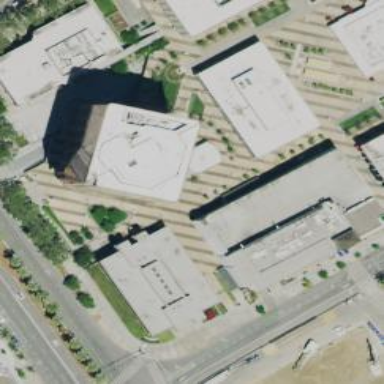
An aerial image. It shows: Part of building with light gray roof.